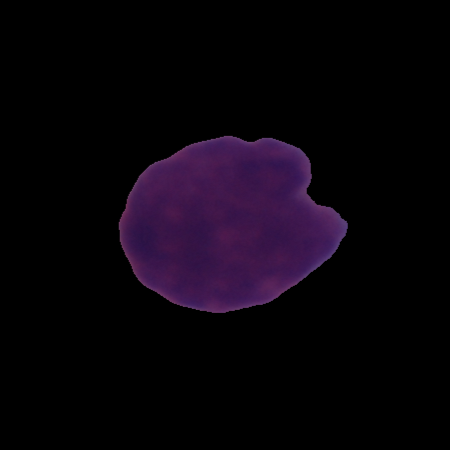
Label: cancer